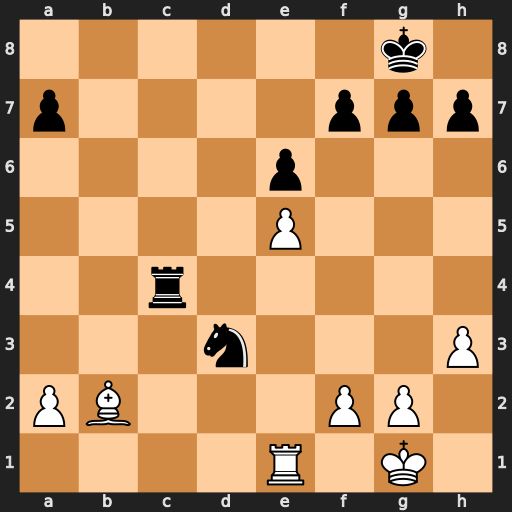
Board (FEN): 6k1/p4ppp/4p3/4P3/2r5/3n3P/PB3PP1/4R1K1
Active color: w
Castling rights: -
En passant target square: -
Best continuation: Rd1 f5 Rxd3